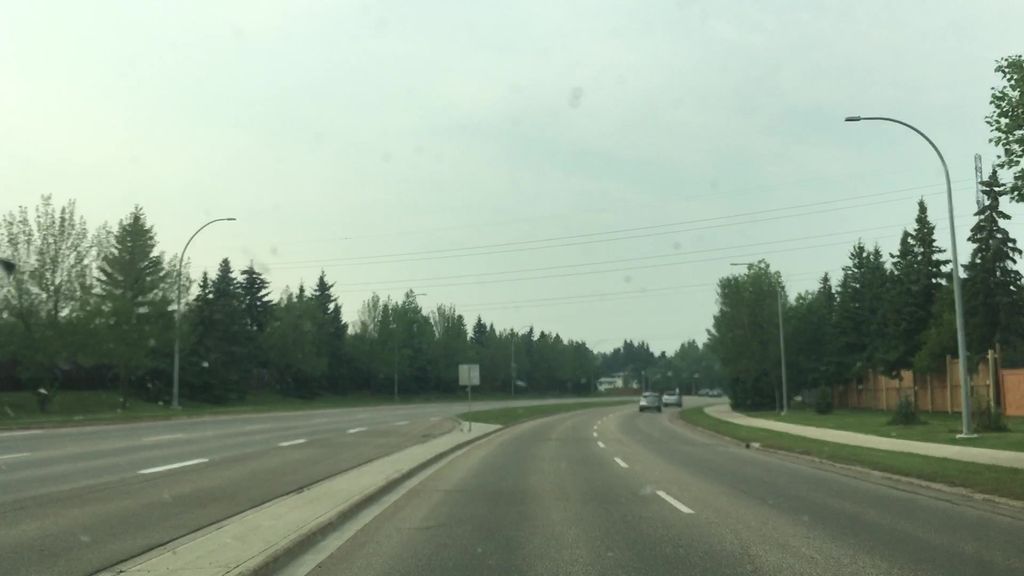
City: edmonton